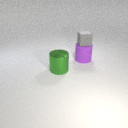
large green metal cylinder in front of large purple rubber cylinder